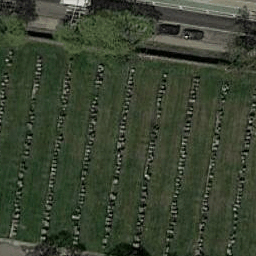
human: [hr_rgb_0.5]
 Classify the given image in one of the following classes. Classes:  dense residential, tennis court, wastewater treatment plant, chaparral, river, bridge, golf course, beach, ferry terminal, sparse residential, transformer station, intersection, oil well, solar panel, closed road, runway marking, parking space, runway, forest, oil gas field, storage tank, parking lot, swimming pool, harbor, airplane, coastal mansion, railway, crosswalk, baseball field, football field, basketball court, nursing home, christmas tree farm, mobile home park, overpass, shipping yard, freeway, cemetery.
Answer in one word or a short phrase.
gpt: cemetery